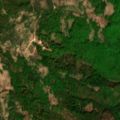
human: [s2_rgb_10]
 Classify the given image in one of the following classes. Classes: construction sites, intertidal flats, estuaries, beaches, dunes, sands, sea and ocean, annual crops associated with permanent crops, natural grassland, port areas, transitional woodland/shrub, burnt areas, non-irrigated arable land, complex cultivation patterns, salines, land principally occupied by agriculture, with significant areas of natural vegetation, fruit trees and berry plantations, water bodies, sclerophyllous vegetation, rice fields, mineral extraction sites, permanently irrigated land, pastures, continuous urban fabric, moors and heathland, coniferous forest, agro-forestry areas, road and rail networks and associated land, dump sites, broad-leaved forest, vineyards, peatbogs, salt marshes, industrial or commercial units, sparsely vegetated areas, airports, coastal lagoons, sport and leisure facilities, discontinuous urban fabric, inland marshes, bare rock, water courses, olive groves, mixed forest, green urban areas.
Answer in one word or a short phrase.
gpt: land principally occupied by agriculture, with significant areas of natural vegetation, broad-leaved forest, natural grassland